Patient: sex F, age 74
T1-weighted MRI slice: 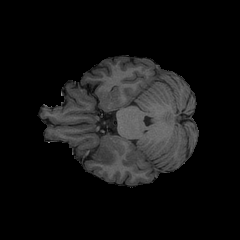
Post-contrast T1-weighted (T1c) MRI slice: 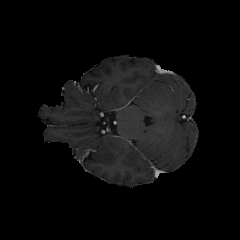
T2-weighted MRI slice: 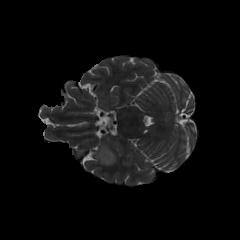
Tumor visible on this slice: yes
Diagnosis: Glioblastoma, IDH-wildtype
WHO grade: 4